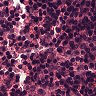
Metastatic tissue present: no